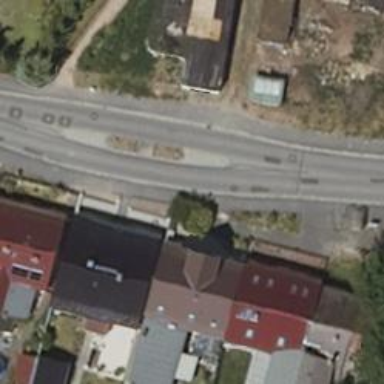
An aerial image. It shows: Chicane for traffic calming.